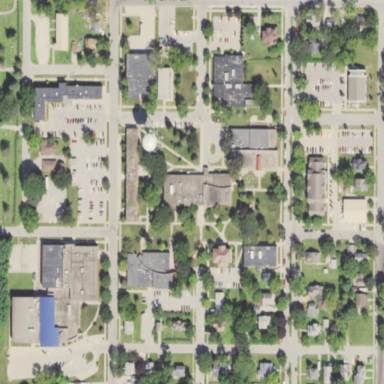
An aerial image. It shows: College.